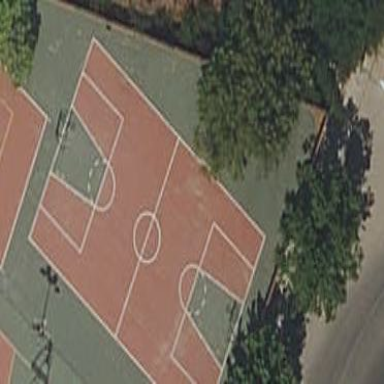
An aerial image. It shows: Basketball court in the leisure land pitch.